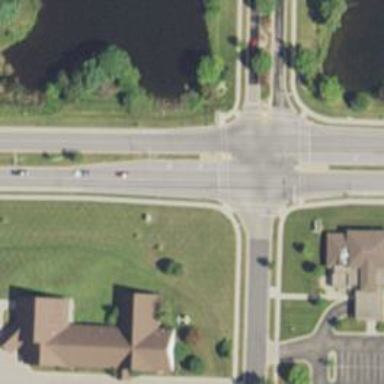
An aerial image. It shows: Footway crossing.